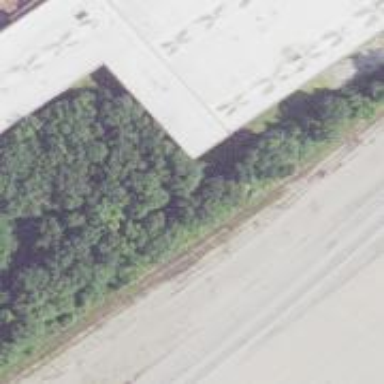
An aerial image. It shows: Disused railway siding.